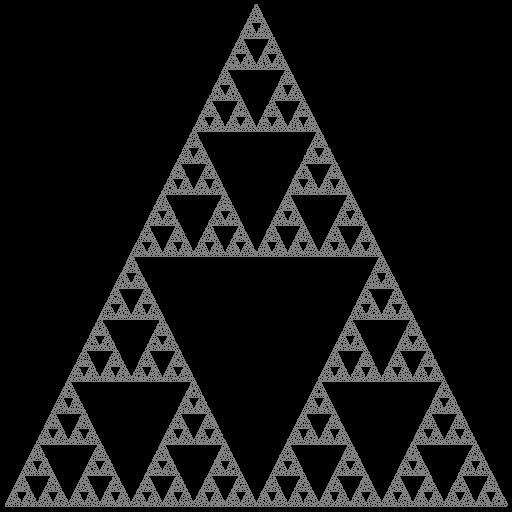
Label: sierpinski_gasket